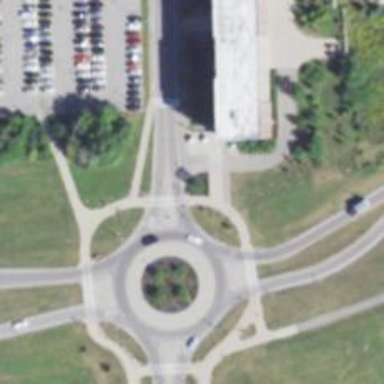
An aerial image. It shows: Secondary road leading to roundabout.